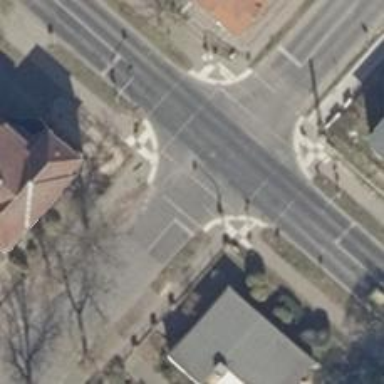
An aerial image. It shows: Crossing with traffic signals.